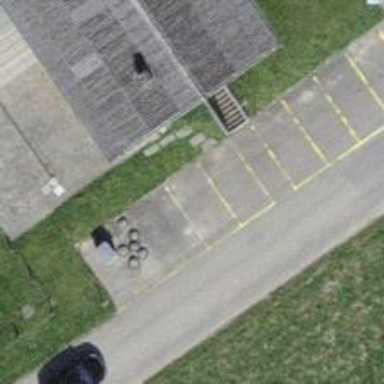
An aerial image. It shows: Parking area with surface.